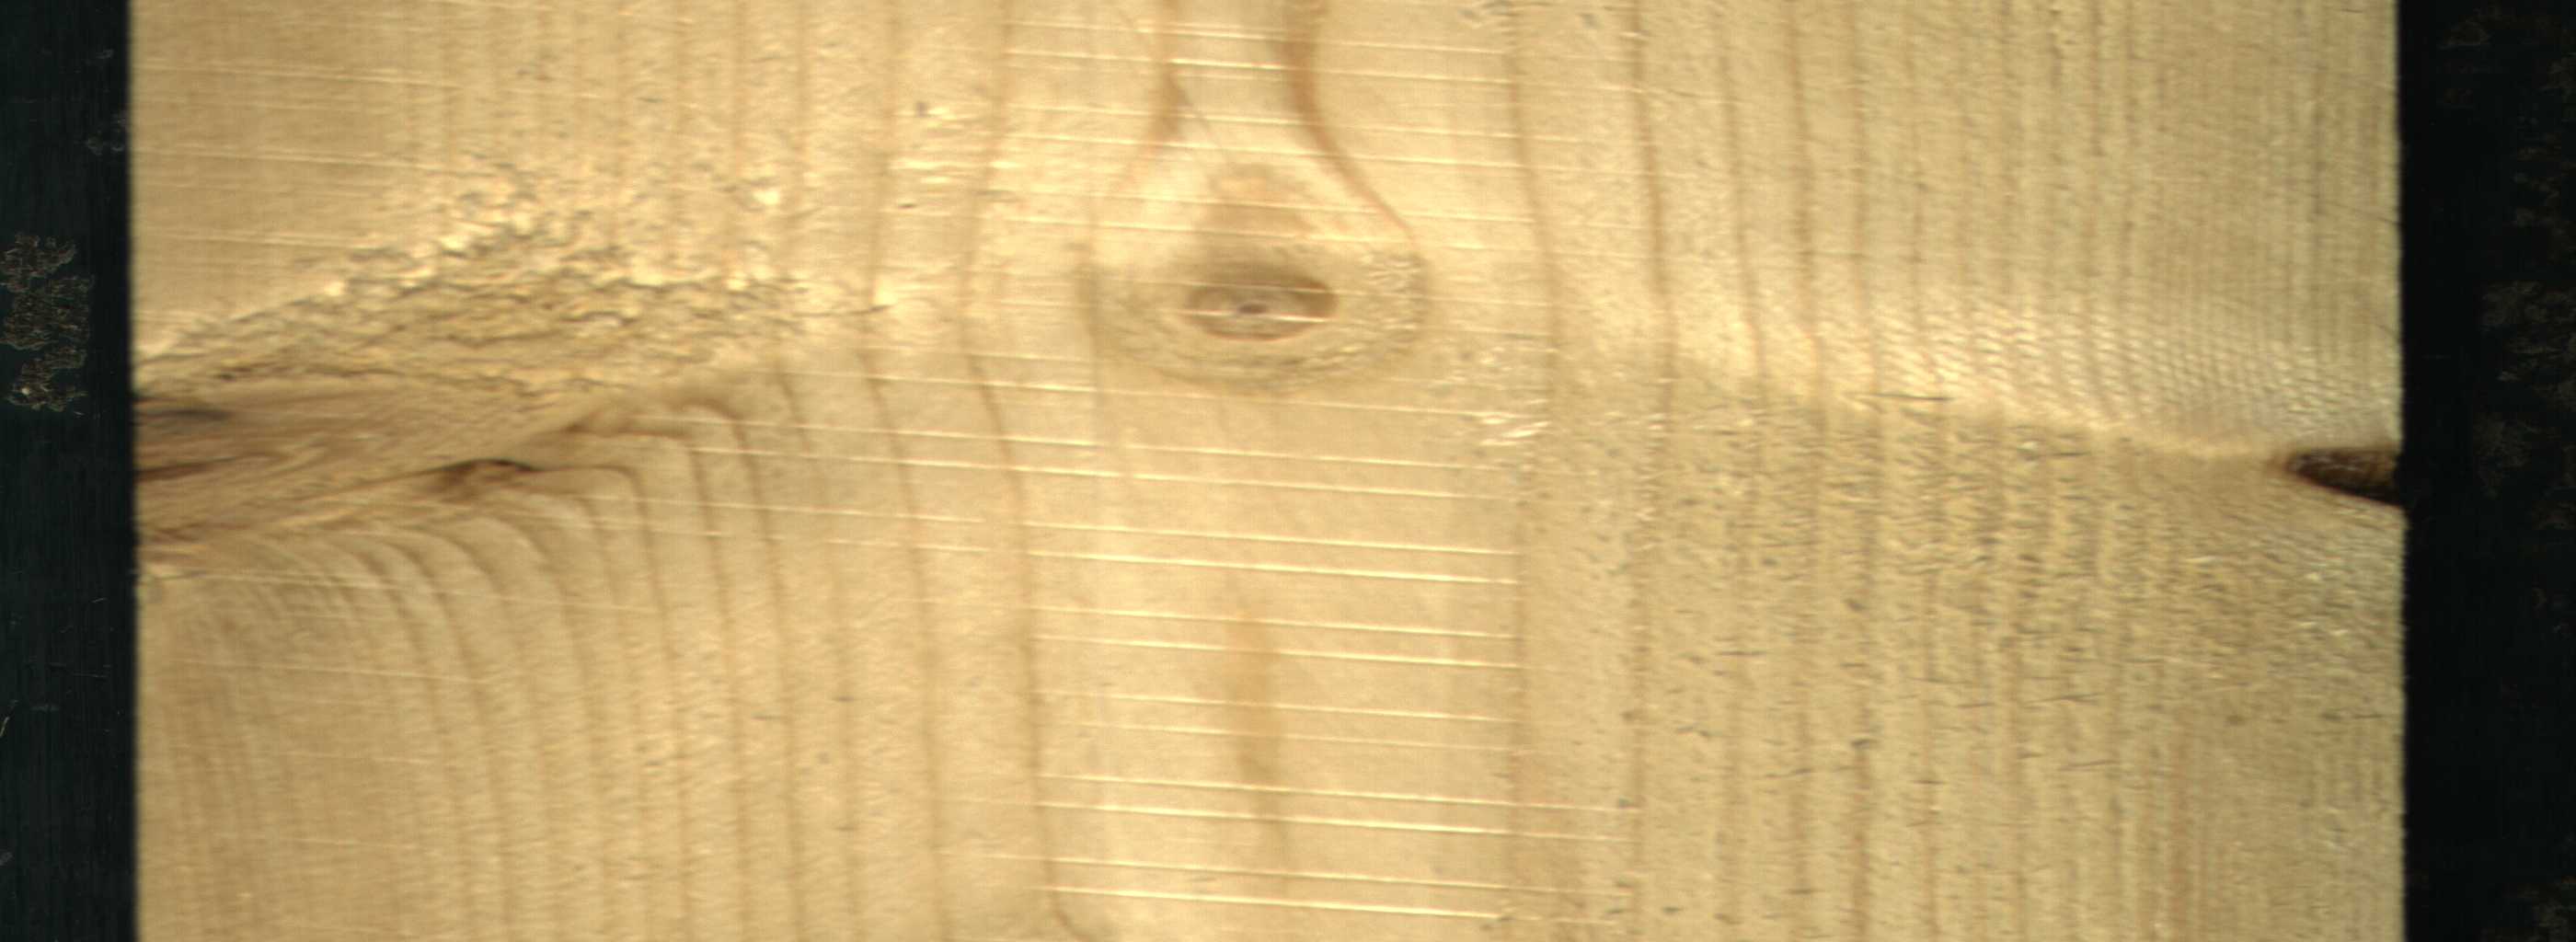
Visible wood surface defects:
Knot_missing
Live_Knot
Live_Knot